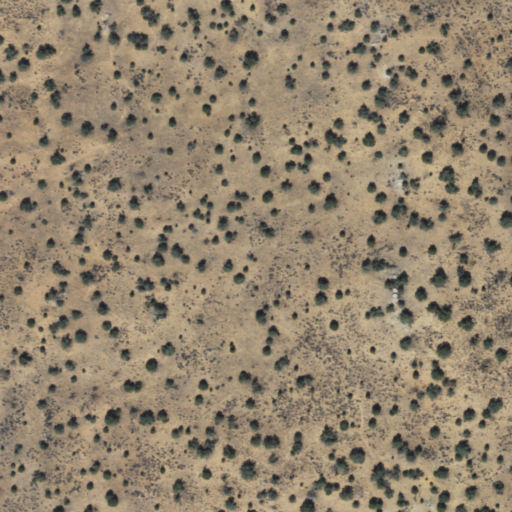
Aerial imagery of mountains in Arizona named Sand Hills containing only shrub